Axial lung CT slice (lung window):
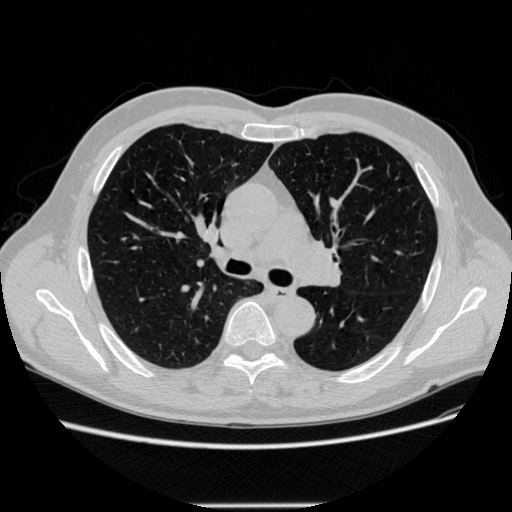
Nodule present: no